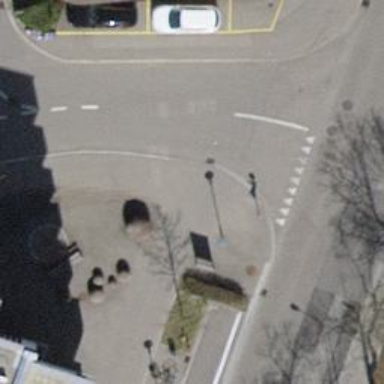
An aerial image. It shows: Kerb barrier.